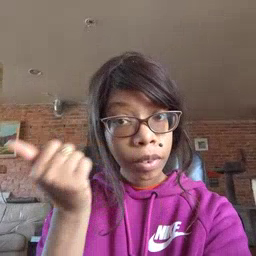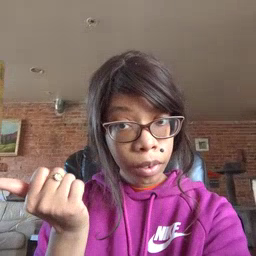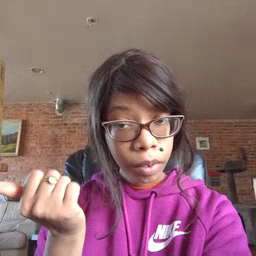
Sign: another